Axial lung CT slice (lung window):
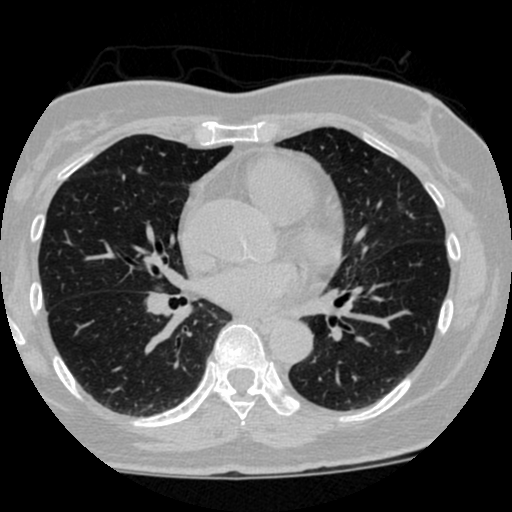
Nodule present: yes
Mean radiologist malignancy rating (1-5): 2.5